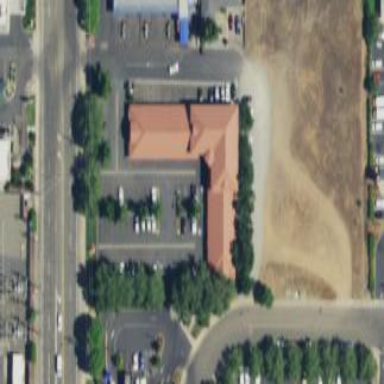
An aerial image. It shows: Commercial building.